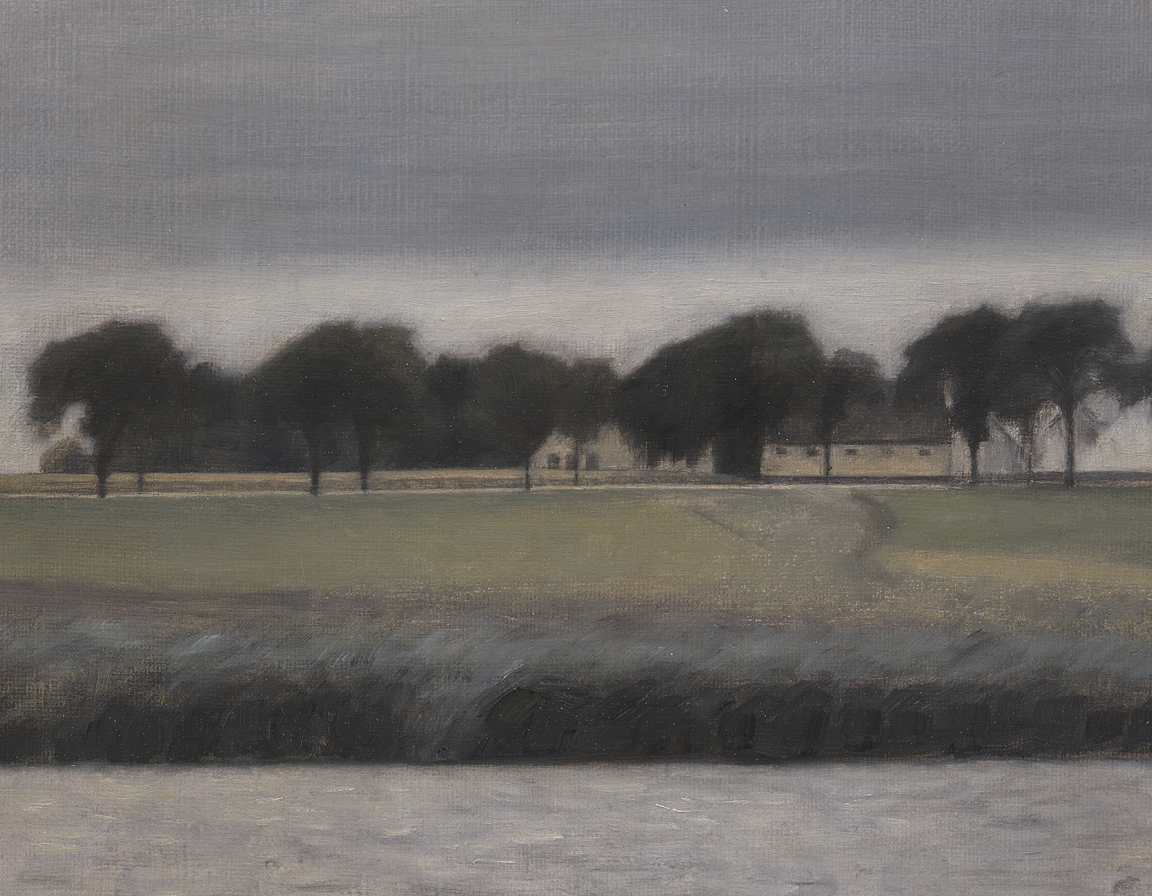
landscape painting, wide, overcast daylight, row of dark trees and low farm buildings at horizon above flat green field dark embankment and grey water in foreground grey overcast sky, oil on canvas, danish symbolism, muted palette